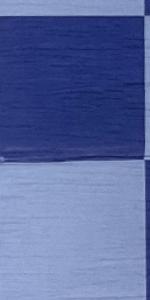
Label: Empty